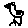
Label: bird